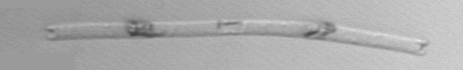
Label: Eucampia_morphytype1